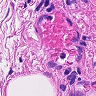
Metastatic tissue present: no